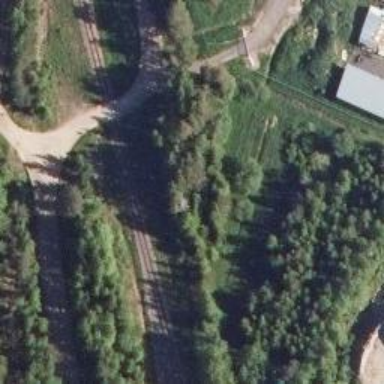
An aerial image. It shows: Railway turnout on the right side.